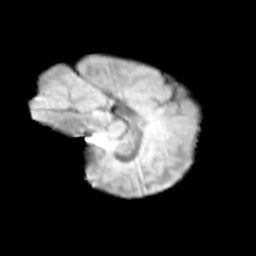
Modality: T2w
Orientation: sagittal
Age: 11
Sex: female
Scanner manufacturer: siemens
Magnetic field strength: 3 T
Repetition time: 3.8 s
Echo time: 0.07 s